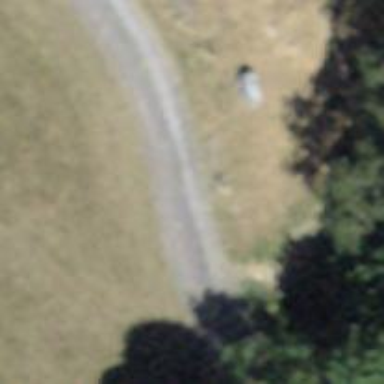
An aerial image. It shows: Guidepost supported by pole.